Breast ultrasound image
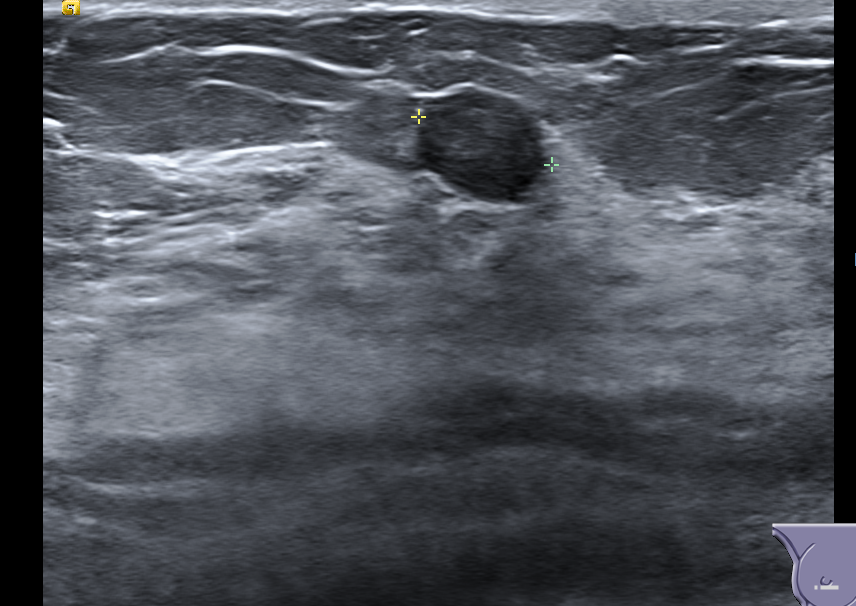
Diagnosis: benign